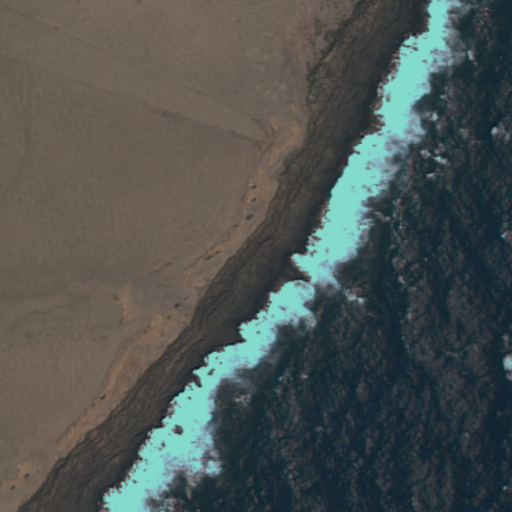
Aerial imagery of cliff(s) in Hawaii named Māniania Pali containing only unknown